Question: Here is the leak:

And here is my code:
'''
+(NSString *)getSecureValueForKey:(NSString *)key {
// Retrieve a value from the keychain
NSDictionary *result;
NSArray *keys = [[[NSArray alloc] initWithObjects: (NSString *) kSecClass, kSecAttrAccount, kSecReturnAttributes, nil] autorelease];
NSArray *objects = [[[NSArray alloc] initWithObjects: (NSString *) kSecClassGenericPassword, key, kCFBooleanTrue, nil] autorelease];
NSDictionary *query = [[NSDictionary alloc] initWithObjects: objects forKeys: keys];
// Check if the value was found
OSStatus status = SecItemCopyMatching((CFDictionaryRef) query, (CFTypeRef *) &result);
[query release];
if (status != noErr) {
// Value not found
return nil;
} else {
// Value was found so return it
NSString *value = (NSString *) [result objectForKey: (NSString *) kSecAttrGeneric];
return value;
[result release];
}
}
+(BOOL)storeSecureValue:(NSString *)value forKey:(NSString *)key {
// Get the existing value for the key
NSString *existingValue = [self getSecureValueForKey:key];
// Check if a value already exists for this key
OSStatus status;
if (existingValue) {
// Value already exists, so update it
NSArray *keys = [[[NSArray alloc] initWithObjects: (NSString *) kSecClass, kSecAttrAccount, nil] autorelease];
NSArray *objects = [[[NSArray alloc] initWithObjects: (NSString *) kSecClassGenericPassword, key, nil] autorelease];
NSDictionary *query = [[[NSDictionary alloc] initWithObjects: objects forKeys: keys] autorelease];
status = SecItemUpdate((CFDictionaryRef) query, (CFDictionaryRef) [NSDictionary dictionaryWithObject:value forKey: (NSString *) kSecAttrGeneric]);
} else {
// Value does not exist, so add it
NSArray *keys = [[[NSArray alloc] initWithObjects: (NSString *) kSecClass, kSecAttrAccount, kSecAttrGeneric, nil] autorelease];
NSArray *objects = [[[NSArray alloc] initWithObjects: (NSString *) kSecClassGenericPassword, key, value, nil] autorelease];
NSDictionary *query = [[[NSDictionary alloc] initWithObjects: objects forKeys: keys] autorelease];
status = SecItemAdd((CFDictionaryRef) query, NULL);
}
// Check if the value was stored
if (status != noErr) {
// Value was not stored
return false;
} else {
// Value was stored
return true;
}
}
'''
Can you help me fix it? The leak is everytime I access or store data in the keychain.
I haven't programmed without ARC for a lot of time, and I just can't track this leak down!
Thank you!
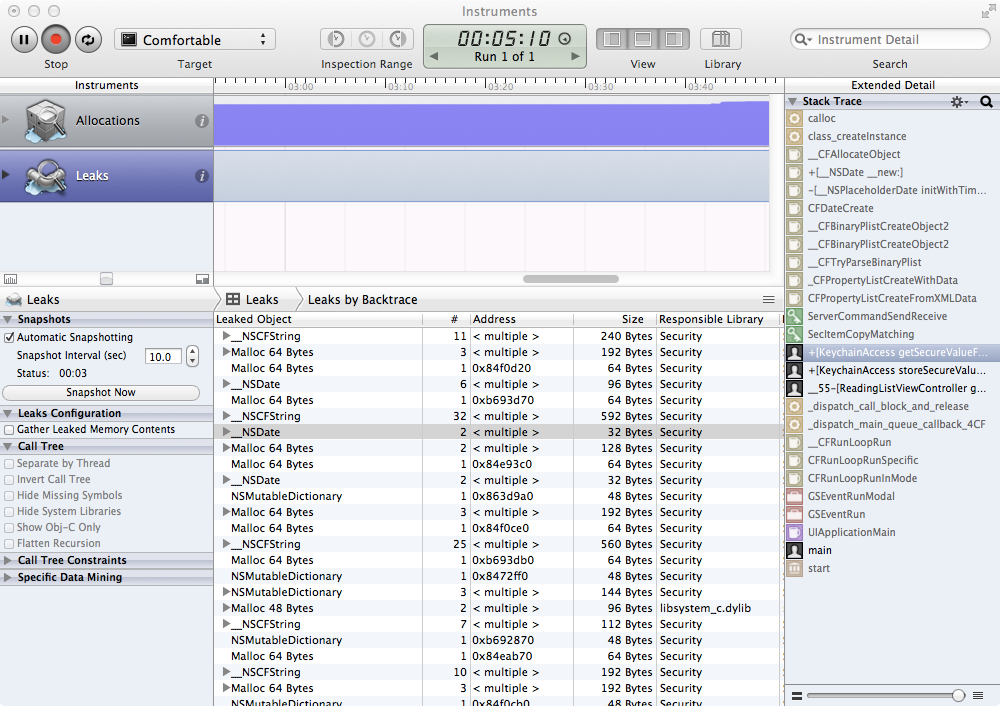
Answer: Release 'keys' and 'objects' after creating 'query', release 'result' returning 'value', actually release new objects created during your store secure value method.
At this point, your options are, learn how memory management actually works, or just turn on ARC and let it handle most of that for you.